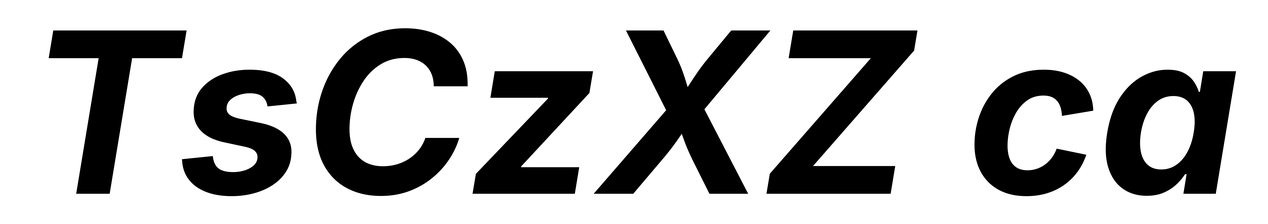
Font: Inter-Italic_Bold_Italic